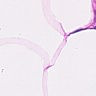
Metastatic tissue present: no